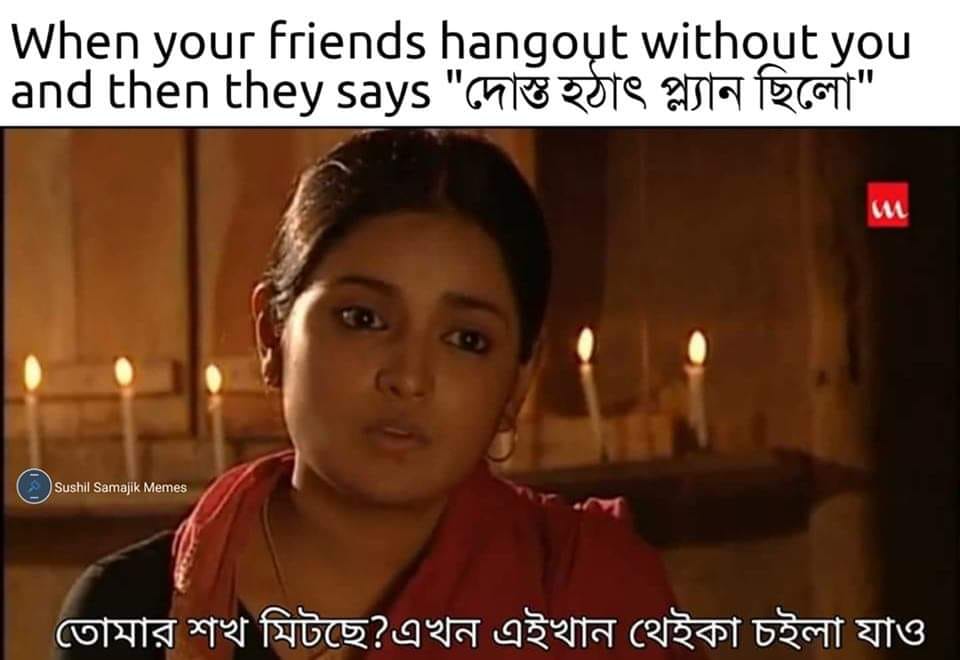
Caption: When your friends hangout without you and then says " দোস্ত হঠাত প্ল্যান ছিলো "     তোমার শখ মিটছে ?  এখন এইখান থেইকা চইলা যাও
Label: non-hate